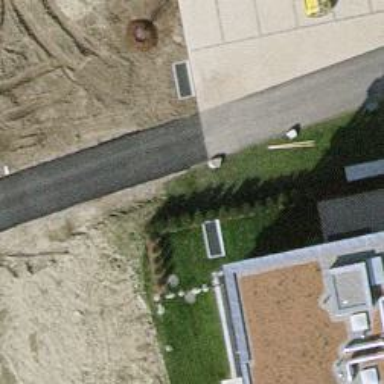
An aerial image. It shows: Bollard made of concrete.